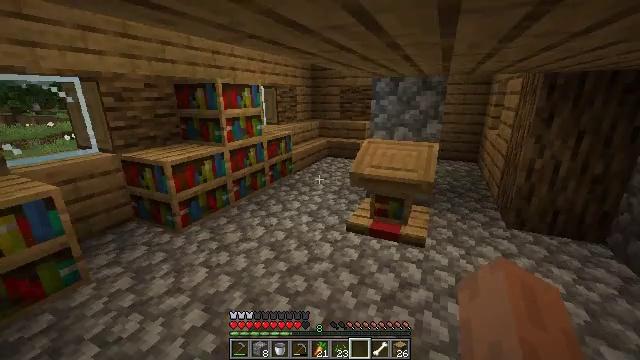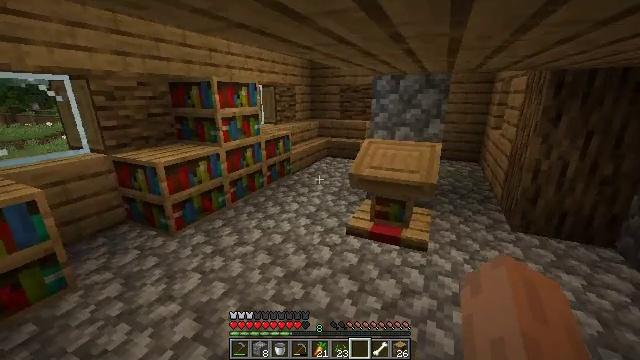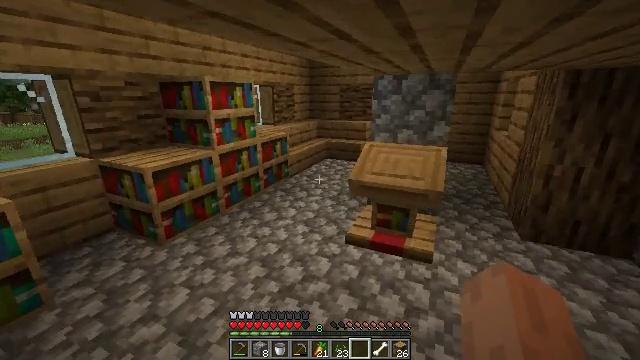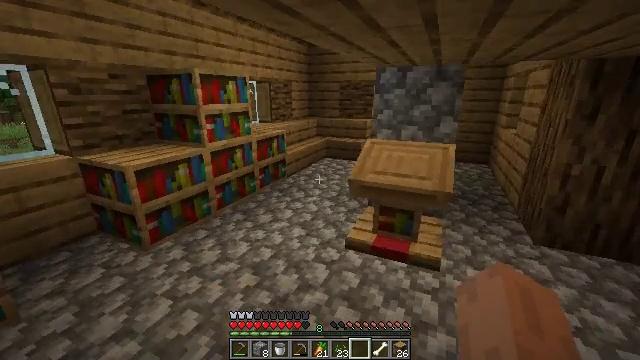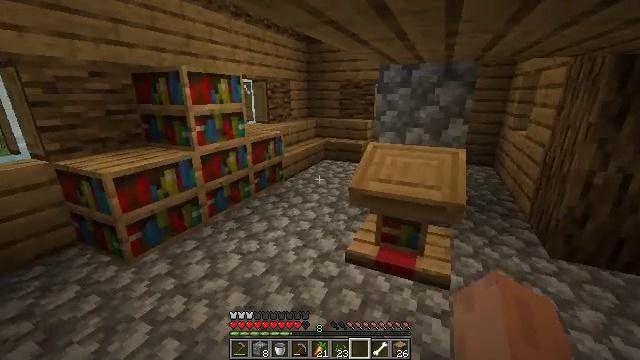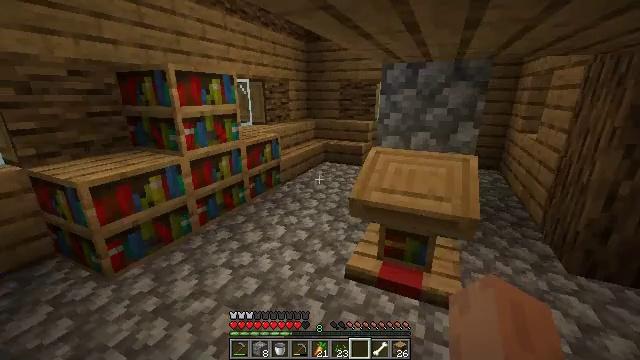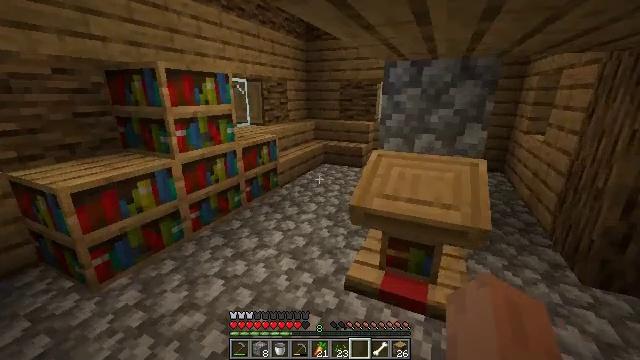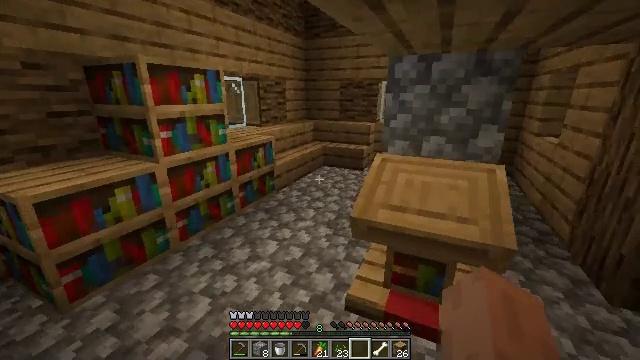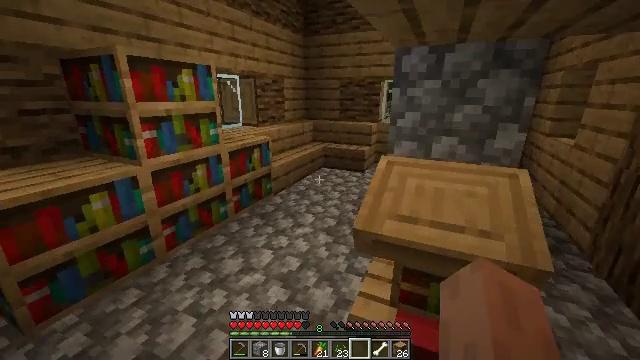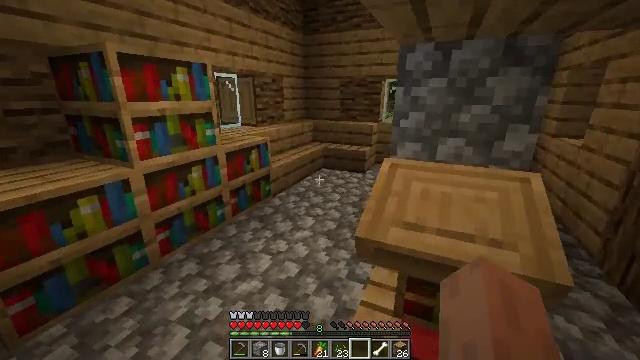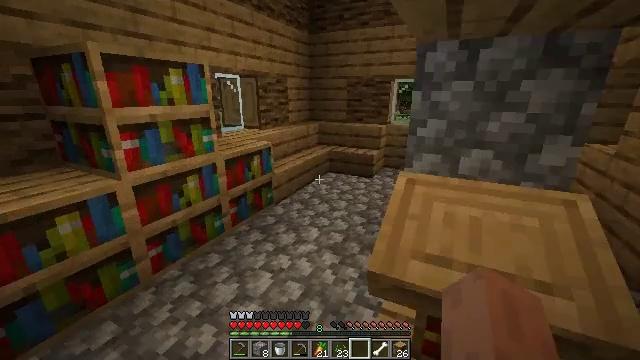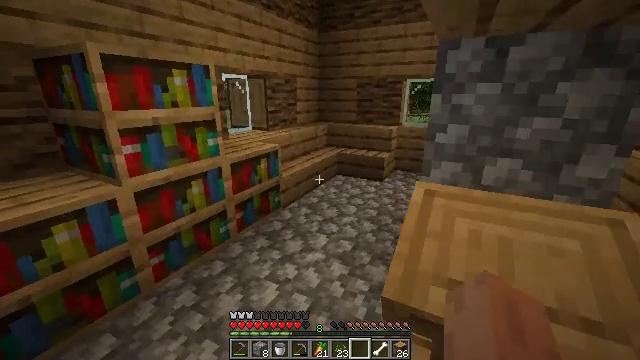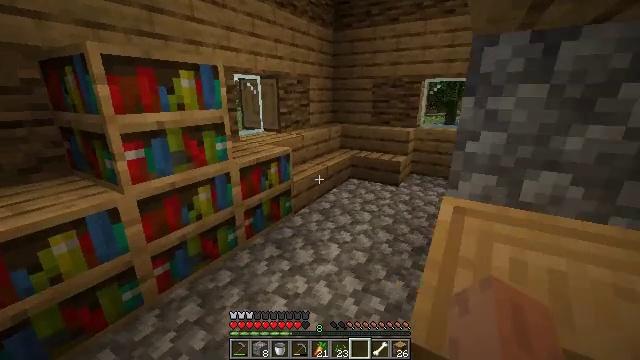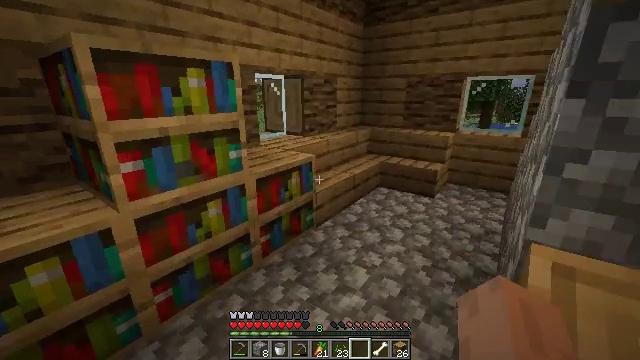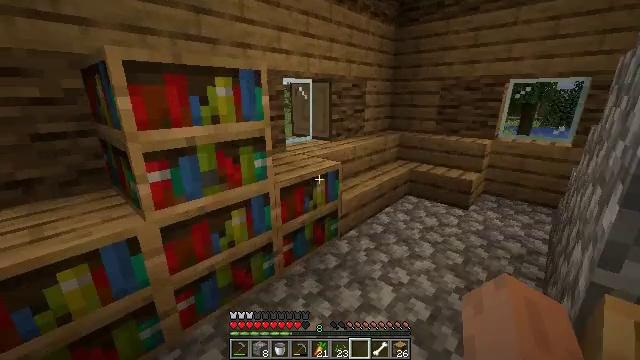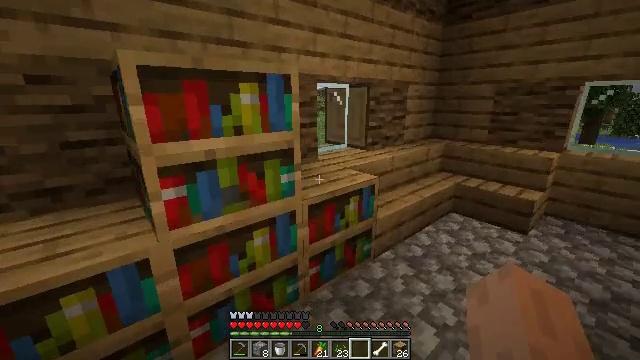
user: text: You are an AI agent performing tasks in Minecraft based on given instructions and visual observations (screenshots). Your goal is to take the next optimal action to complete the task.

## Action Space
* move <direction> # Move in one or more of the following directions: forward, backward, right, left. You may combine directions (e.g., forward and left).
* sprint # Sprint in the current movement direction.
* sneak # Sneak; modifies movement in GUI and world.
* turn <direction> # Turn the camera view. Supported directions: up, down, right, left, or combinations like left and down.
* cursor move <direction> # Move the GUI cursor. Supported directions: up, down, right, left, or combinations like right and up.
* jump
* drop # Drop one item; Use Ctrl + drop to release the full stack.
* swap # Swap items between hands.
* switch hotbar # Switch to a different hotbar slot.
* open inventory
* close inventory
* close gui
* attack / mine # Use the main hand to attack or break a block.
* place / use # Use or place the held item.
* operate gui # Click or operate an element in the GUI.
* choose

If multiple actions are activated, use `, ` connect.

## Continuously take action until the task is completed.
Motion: motion action
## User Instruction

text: Reclaim bookshelf materials.
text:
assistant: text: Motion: move forward
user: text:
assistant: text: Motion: move forward
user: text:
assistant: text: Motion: move forward
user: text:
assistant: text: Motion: move forward
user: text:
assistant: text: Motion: move forward
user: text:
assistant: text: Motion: move forward
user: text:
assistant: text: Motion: move forward
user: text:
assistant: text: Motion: move forward
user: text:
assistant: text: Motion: move forward
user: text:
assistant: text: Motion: move forward, turn left
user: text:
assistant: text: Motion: move forward, turn left
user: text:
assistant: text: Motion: move forward, turn left
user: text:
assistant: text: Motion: move forward, turn left
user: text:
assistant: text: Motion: move forward, turn left
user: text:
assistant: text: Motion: move forward, turn left
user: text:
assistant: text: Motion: move forward, turn left
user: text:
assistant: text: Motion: no_op
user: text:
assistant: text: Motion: no_op
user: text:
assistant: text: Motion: no_op
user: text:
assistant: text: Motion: no_op
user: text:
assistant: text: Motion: no_op
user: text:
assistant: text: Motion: no_op
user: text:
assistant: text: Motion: no_op
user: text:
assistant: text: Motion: no_op
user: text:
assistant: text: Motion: no_op
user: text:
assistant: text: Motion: no_op
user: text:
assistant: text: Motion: no_op
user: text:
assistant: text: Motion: no_op
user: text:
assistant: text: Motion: no_op
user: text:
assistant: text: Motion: no_op